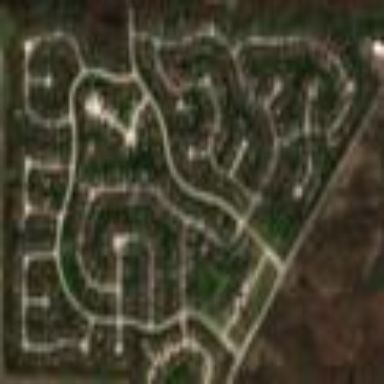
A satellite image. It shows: This residential area consists of single-family homes.